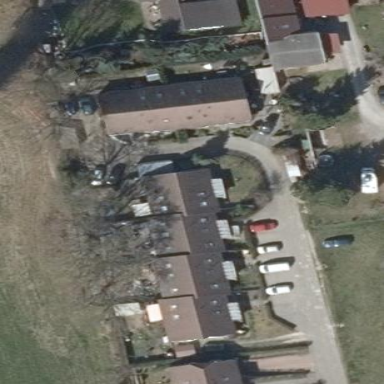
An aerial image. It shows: Terrace building.